Question: I'm trying to give a color to the space between the rows.
This is the result:
<URL>

What I have done is the following:
'''
#PersSchemaTable td:nth-child(1),
#PersSchemaTable td:nth-child(3),
#PersSchemaTable td:nth-child(5),
#PersSchemaTable td:nth-child(7),
#PersSchemaTable td:nth-child(9),
#PersSchemaTable td:nth-child(11),
#PersSchemaTable td:nth-child(13) {
border-right: 2px solid #781351;
}
'''
As you can see there is still spacing between each row. Btw the table is made in php.
How can I color the space between the rows too?
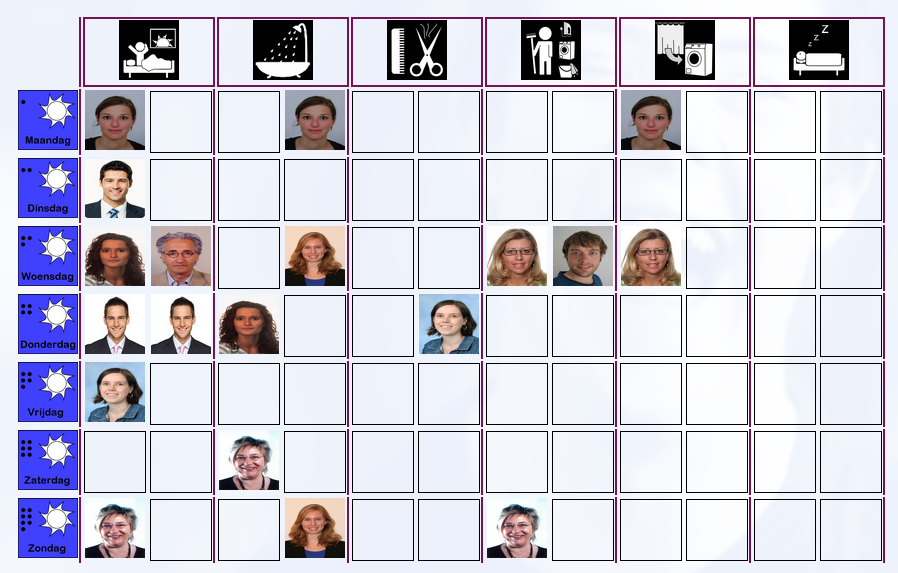
Answer: Give the entire table a background color and then assign each '<td>' the background color you want them to be.